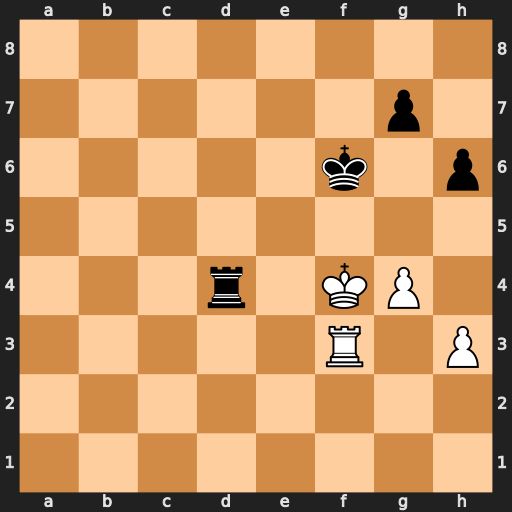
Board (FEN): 8/6p1/5k1p/8/3r1KP1/5R1P/8/8
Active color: w
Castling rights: -
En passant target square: -
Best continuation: Ke3+ Ke5 Rf5+ Kd6 Kxd4